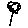
Label: flower